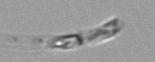
Label: Guinardia_striata